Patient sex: F
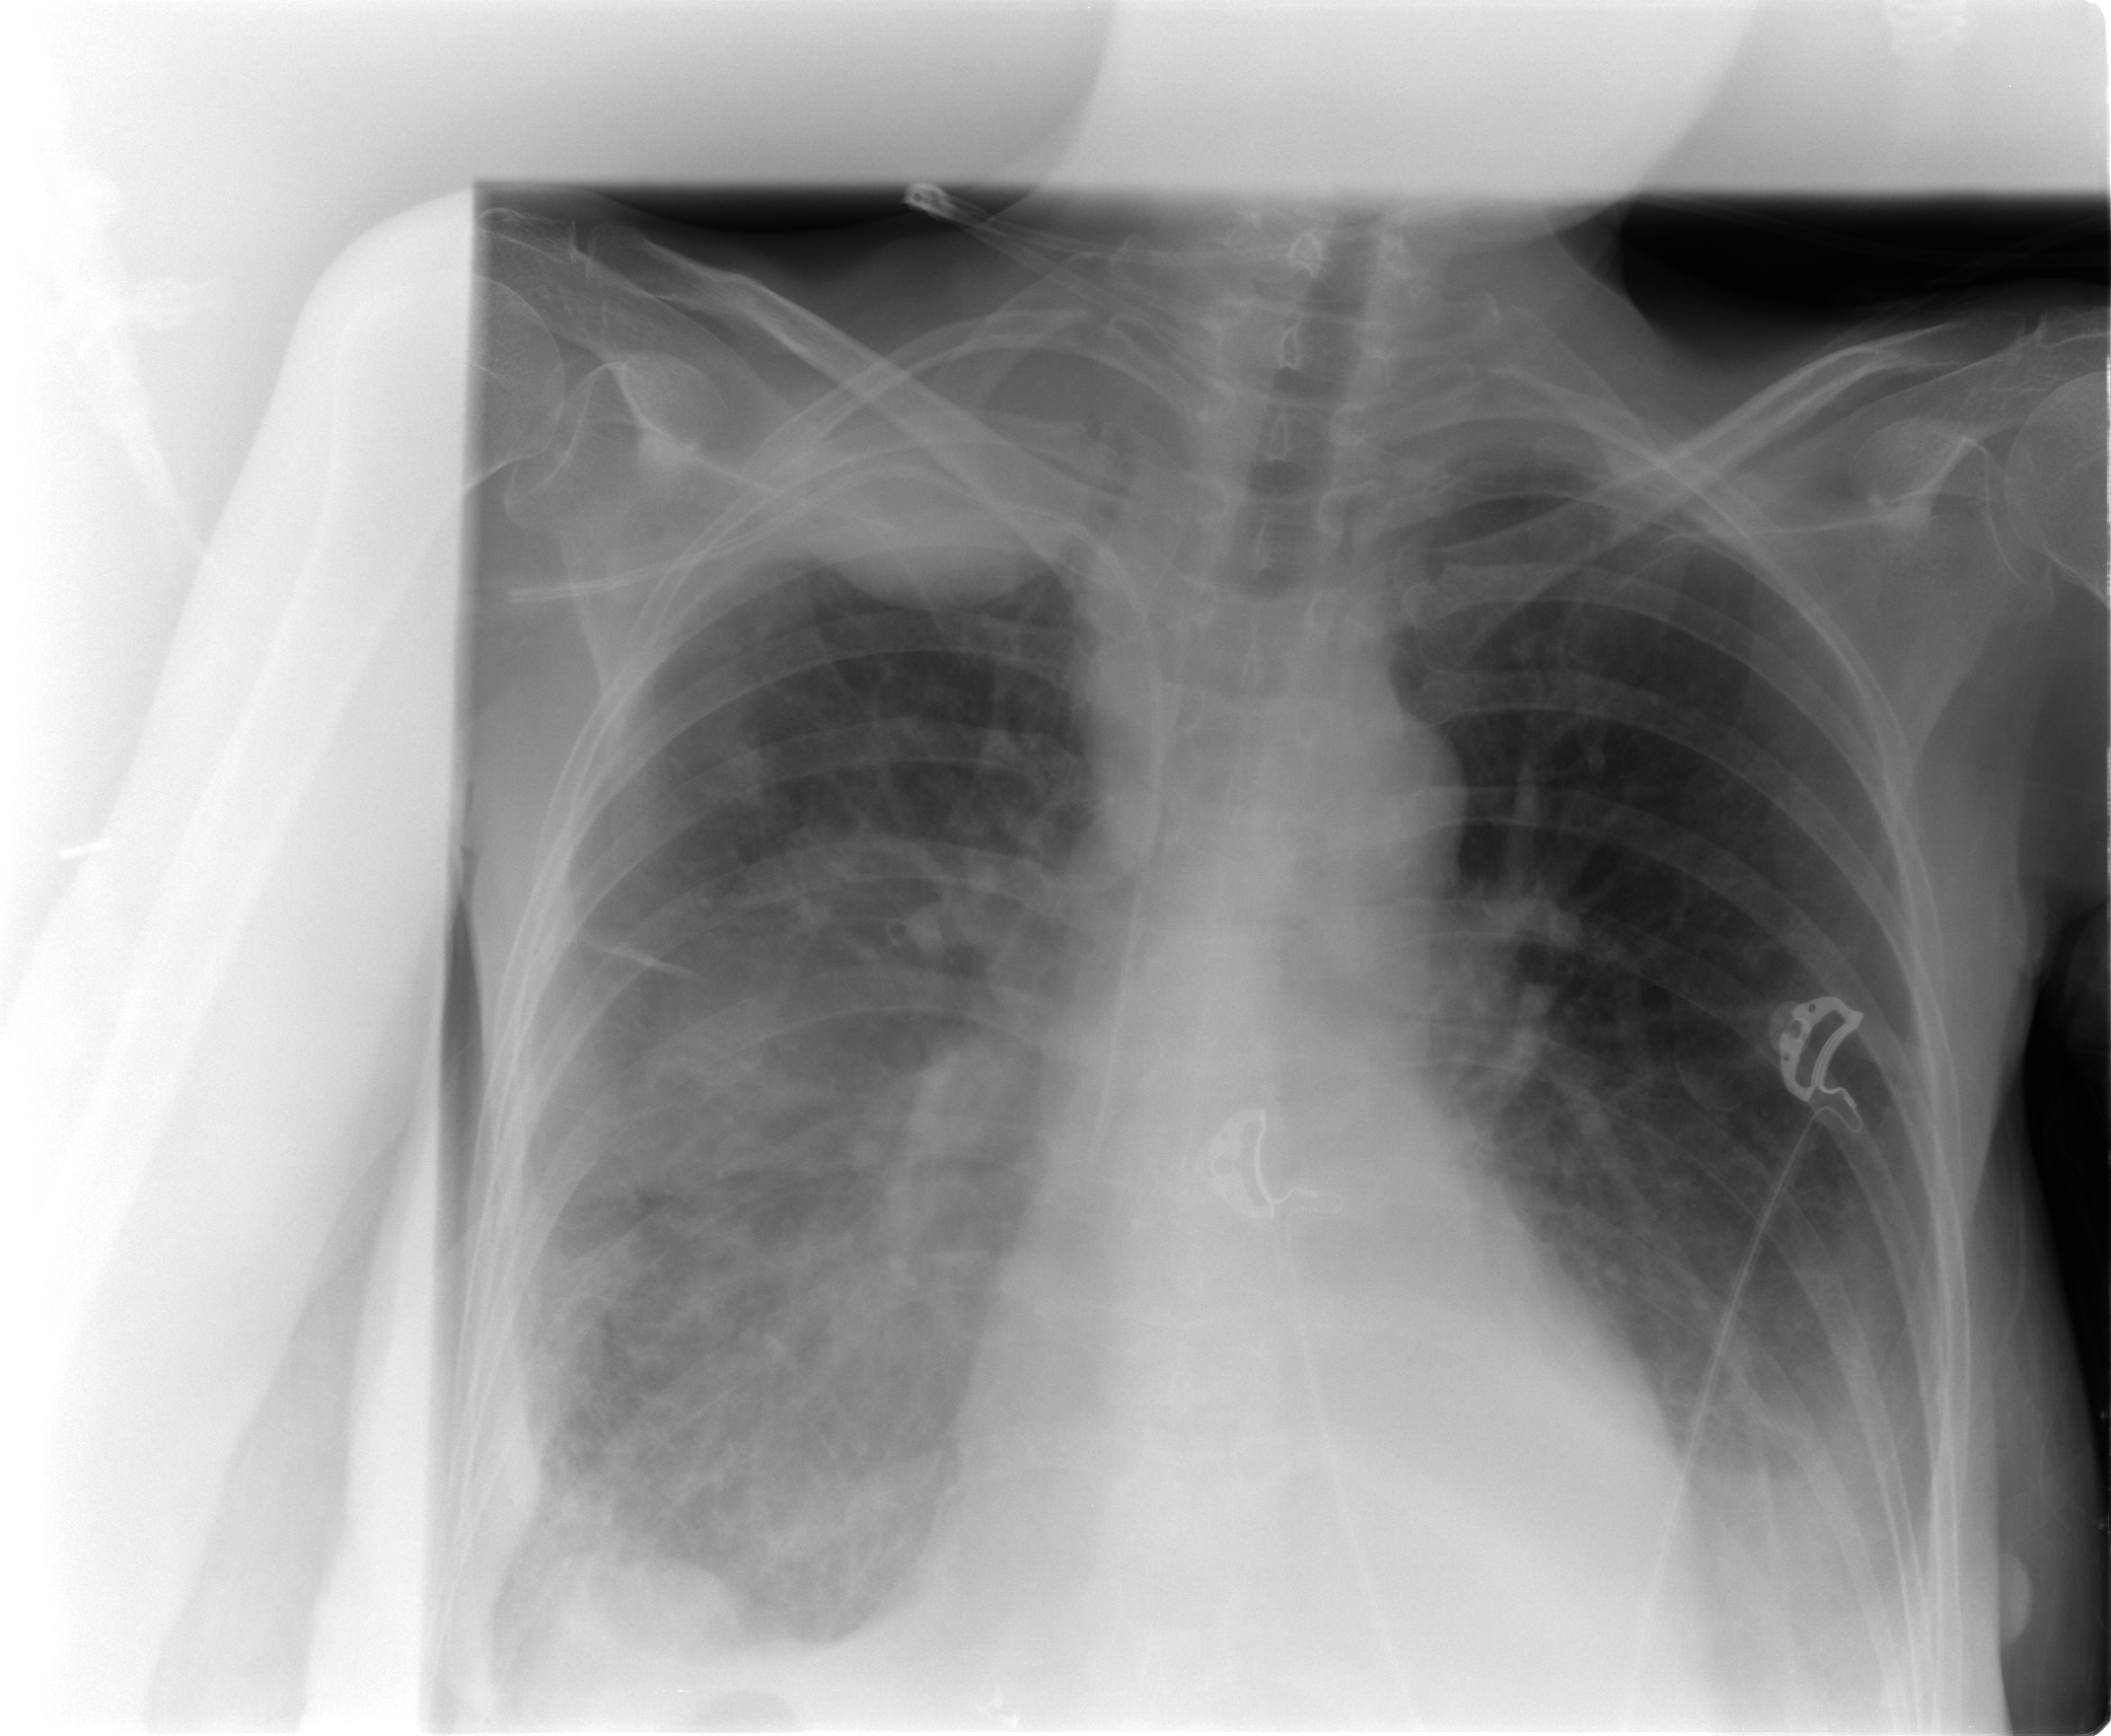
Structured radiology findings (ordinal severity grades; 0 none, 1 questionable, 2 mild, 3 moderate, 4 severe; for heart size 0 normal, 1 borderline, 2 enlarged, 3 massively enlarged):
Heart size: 2
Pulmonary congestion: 2
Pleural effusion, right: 2
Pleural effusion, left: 2
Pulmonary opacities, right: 2
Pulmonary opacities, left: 0
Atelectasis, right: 2
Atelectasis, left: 2